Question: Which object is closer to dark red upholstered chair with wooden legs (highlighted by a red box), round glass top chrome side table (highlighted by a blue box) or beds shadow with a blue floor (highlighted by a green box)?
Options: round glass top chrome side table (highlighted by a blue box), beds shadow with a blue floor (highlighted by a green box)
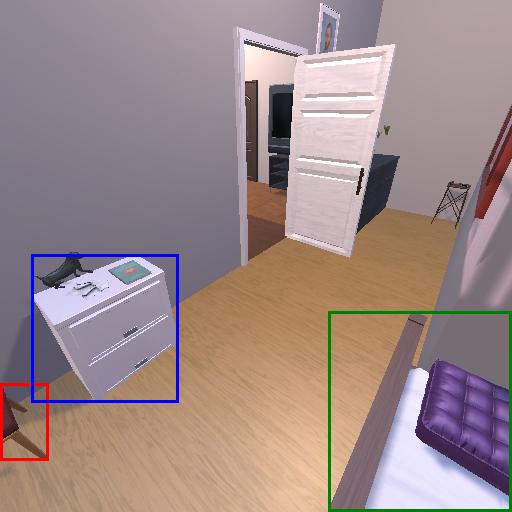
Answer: round glass top chrome side table (highlighted by a blue box)